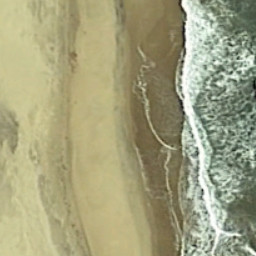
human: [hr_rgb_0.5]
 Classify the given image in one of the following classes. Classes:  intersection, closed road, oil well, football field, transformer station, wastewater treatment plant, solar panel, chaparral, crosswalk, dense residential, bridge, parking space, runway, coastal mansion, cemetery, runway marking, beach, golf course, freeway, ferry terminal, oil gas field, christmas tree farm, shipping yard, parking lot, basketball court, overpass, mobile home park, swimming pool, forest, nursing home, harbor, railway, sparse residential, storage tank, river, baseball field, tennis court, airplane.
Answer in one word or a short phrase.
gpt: beach